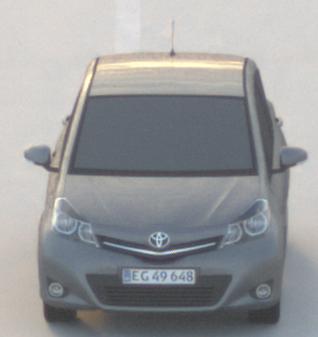
Make: Toyota
Model: Yaris 1.0
Detailed model: Yaris (XP9)
Model produced from: 2009/01
Model produced until: 2010/10
Doors: 3
Color: gray
Road condition: dry road
Daytime: sunrise or sunset
Contrast: low contrast